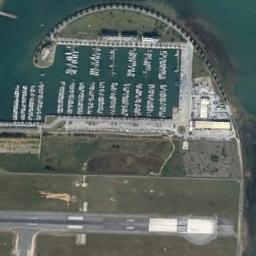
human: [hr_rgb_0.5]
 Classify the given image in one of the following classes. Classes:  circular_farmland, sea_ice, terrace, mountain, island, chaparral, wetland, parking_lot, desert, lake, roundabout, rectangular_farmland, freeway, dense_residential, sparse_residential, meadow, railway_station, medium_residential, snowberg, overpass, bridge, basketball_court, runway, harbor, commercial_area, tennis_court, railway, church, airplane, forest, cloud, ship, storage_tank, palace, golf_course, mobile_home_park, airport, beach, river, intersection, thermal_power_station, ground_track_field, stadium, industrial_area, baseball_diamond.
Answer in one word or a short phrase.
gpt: harbor